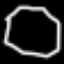
Label: octagon